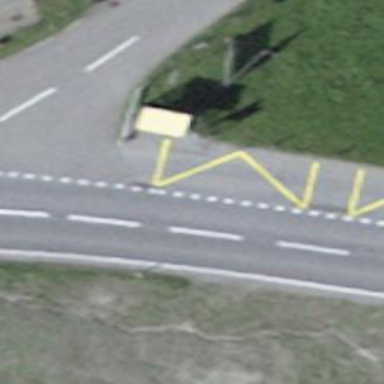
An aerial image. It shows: Bus stop with shelter for public transport.